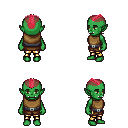
a pixel art fantasy rpg character, female body template, orc, green skin, leather chest armor, gold greaves, ruby red short mohawk hairstyle, four views (front, back, left, right), 2x2 character sprite sheet, small pixel art, hard edges, no anti-aliasing